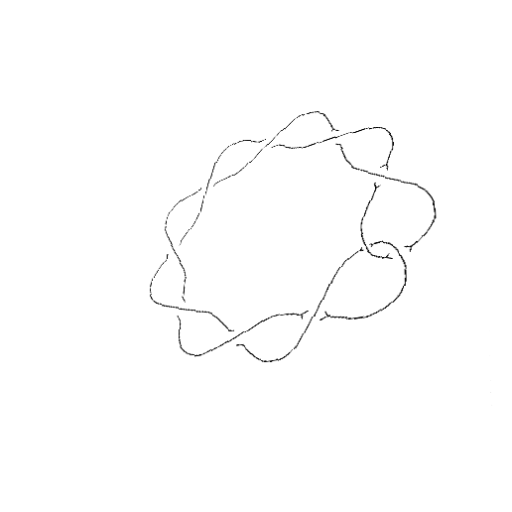
Crossing number: 10